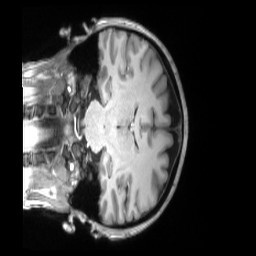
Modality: T1w
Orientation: coronal
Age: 44
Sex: female
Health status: ill
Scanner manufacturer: siemens
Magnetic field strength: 3 T
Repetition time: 2.2 s
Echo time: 0.00157 s